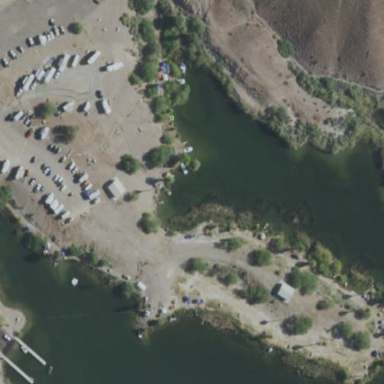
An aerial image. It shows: Standard caravan site with tents available. The site includes sanitary dump station for waste disposal.